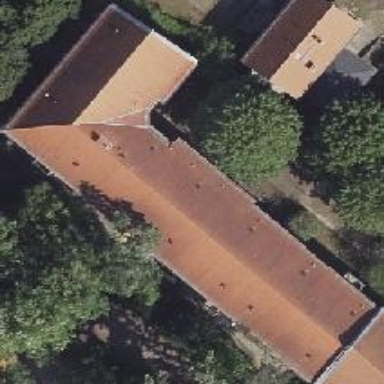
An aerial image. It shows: Hipped roof apartment building.